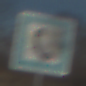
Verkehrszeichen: Fernsprecher
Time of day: MorningAfternoon
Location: Outdoor (Nature)
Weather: PartlyCloudy
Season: NotSpecified
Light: Natural